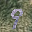
Label: 9